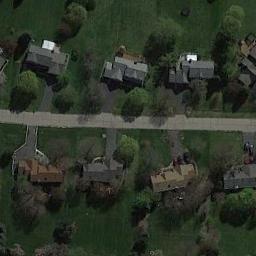
Label: residential